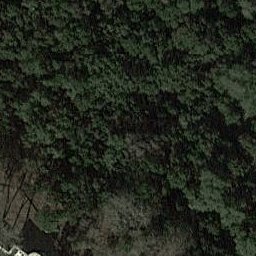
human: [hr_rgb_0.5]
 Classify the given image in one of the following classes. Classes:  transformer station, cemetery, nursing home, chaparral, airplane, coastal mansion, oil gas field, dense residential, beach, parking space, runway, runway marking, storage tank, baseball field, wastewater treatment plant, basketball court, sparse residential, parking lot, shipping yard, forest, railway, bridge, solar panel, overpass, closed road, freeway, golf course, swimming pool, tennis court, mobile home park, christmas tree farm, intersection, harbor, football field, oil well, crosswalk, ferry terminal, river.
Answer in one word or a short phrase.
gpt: forest